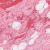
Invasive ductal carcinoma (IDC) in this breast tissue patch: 0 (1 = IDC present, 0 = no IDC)